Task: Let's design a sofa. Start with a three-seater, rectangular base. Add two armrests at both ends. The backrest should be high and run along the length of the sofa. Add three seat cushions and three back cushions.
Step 189:
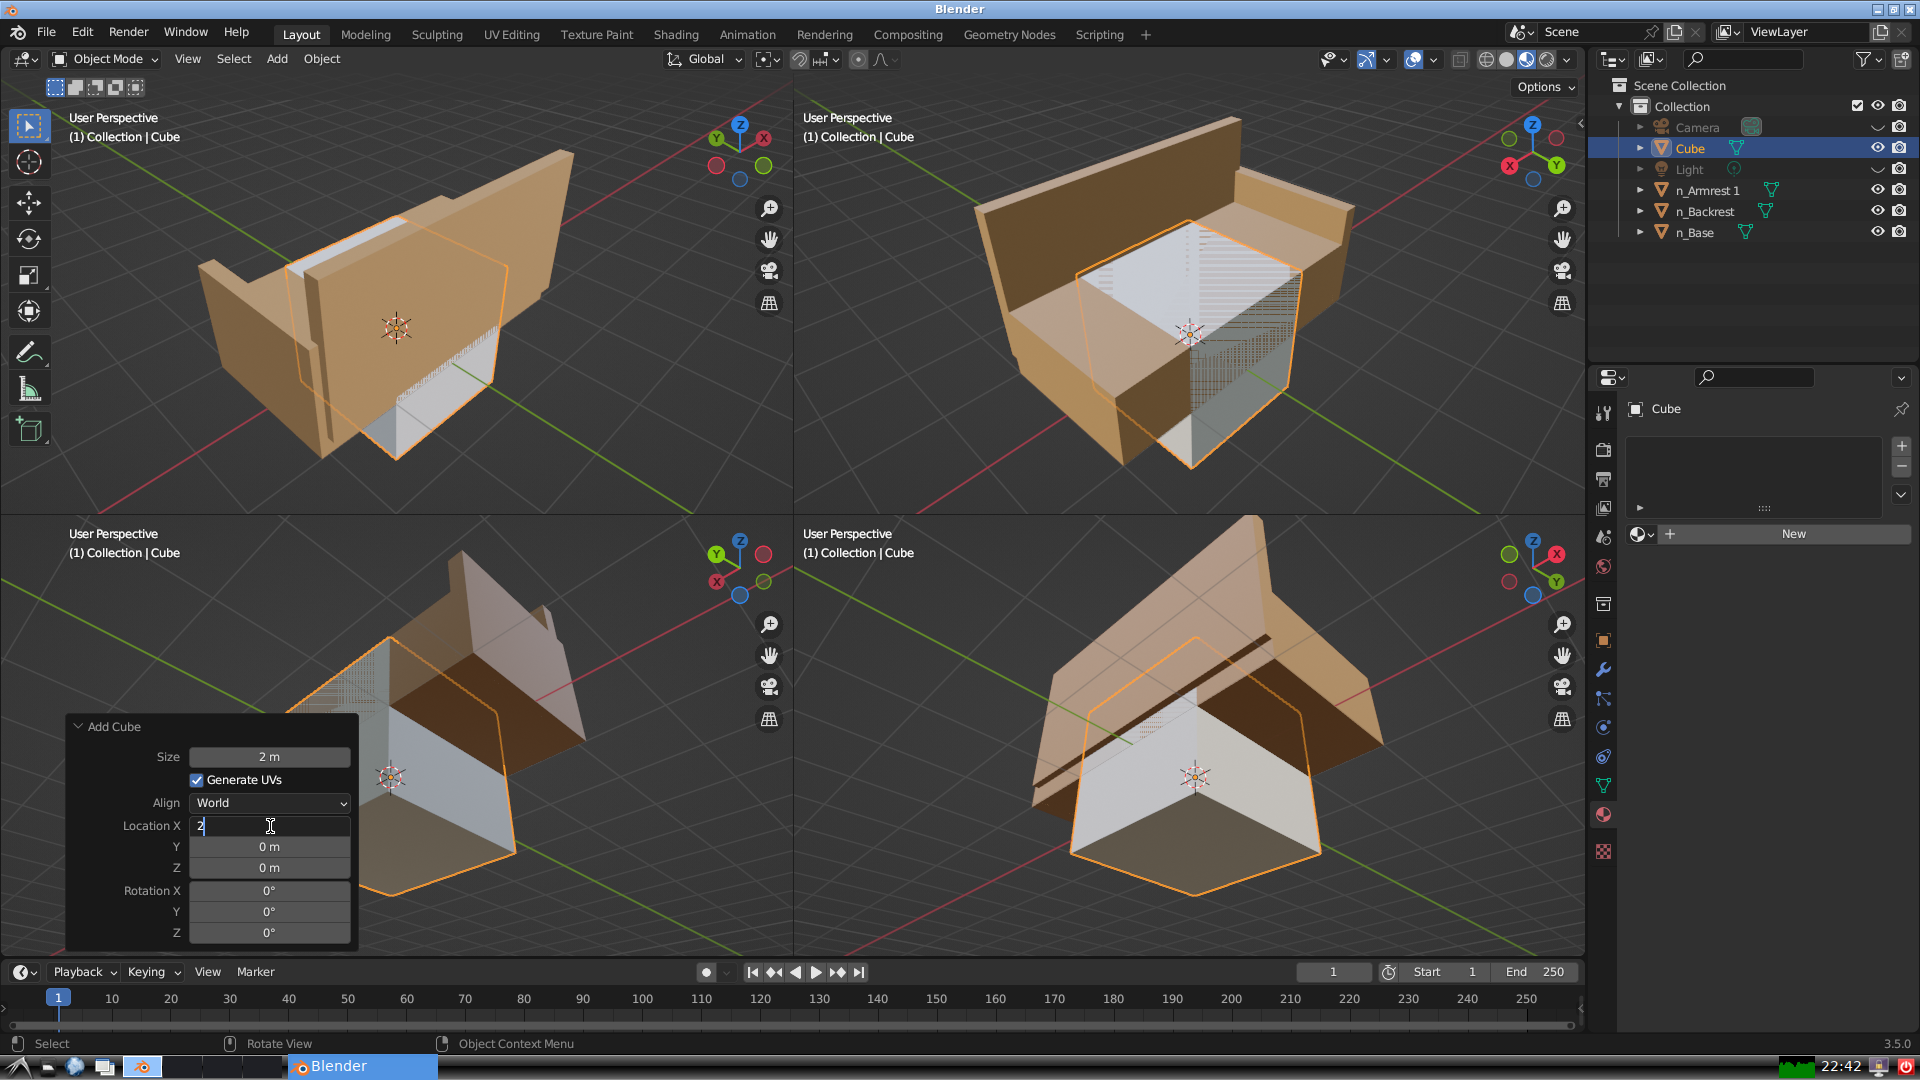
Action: {"key_press": ['Return']}